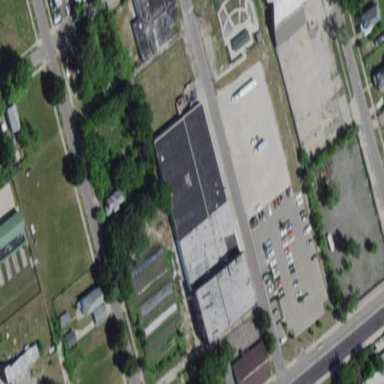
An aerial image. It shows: Building serving as food bank.